Question: I am trying to make a fractal tree and Octave presents this graph:

However, I think my code does not have any mistakes.
'''
graphics_toolkit gnuplot_binary
function FractalTree()
totalIter=9;
angle=pi/6;
len1=3*1.2^tatalIter;
w=totalIter;
figure(1); clf
plot([0 0],[-len1,0],'LineWidth',w,'Color',[0 0 0]
hold on
drawBranches(pi/2,[0,0],totalIter-1, ...
angle,totalIter);
function drawBranches(initAngle,pt,Iter,...
angle, totalIter)
len=1.2^Iter;
x1=pt(1);
y1=pt(2);
ang1=initAngle+angle;
ang2=initAngle-angle;
x2=len*cos(ang1)+x1;
y2=len*sin(ang1)+y1;
x3=len*cos(ang2)+x1;
y3=len*sin(ang2)+y1;
w=Iter;
c2=[1-Iter/totalIter 0 1-Iter/totalIter];
p1=plot([x1,x2],[y1,y2],'LineWidth',w,'Color',c2);
p2=plot([x1,x3],[y1,y3],'LineWidth',w,'Color',c2);
pause(0.01)
if Iter-1>0
drawBranches(ang1,[x2,y2],Iter-1,angle,...
totalIter);
drawBranches(ang2,[x3,y3],Iter-1,angle,...
totalIter);
end
end
axis image
axis on
grid on
end
'''
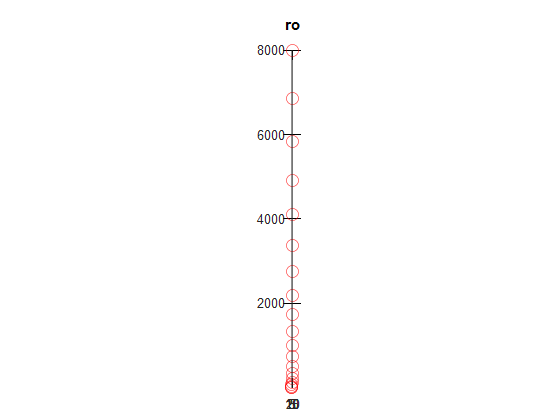
Answer: When I put your code into the MATLAB Online R2020a, it gives me error. I deleted the first line, changed typo on line 5 from 'len1=3*1.2^tatalIter;' to 'len1=3*1.2^totalIter;' and added missing bracket on line 8 from 'plot([0 0],[-len1,0],'LineWidth',w,'Color',[0 0 0]' to 'plot([0 0],[-len1,0],'LineWidth',w,'Color',[0 0 0])', so the code looks like this:
'''
function FractalTree()
totalIter=9;
angle=pi/6;
len1=3*1.2^totalIter;
w=totalIter;
figure(1); clf
plot([0 0],[-len1,0],'LineWidth',w,'Color',[0 0 0])
hold on
drawBranches(pi/2,[0,0],totalIter-1, ...
angle,totalIter);
function drawBranches(initAngle,pt,Iter,...
angle, totalIter)
len=1.2^Iter;
x1=pt(1);
y1=pt(2);
ang1=initAngle+angle;
ang2=initAngle-angle;
x2=len*cos(ang1)+x1;
y2=len*sin(ang1)+y1;
x3=len*cos(ang2)+x1;
y3=len*sin(ang2)+y1;
w=Iter;
c2=[1-Iter/totalIter 0 1-Iter/totalIter];
p1=plot([x1,x2],[y1,y2],'LineWidth',w,'Color',c2);
p2=plot([x1,x3],[y1,y3],'LineWidth',w,'Color',c2);
pause(0.01)
if Iter-1>0
drawBranches(ang1,[x2,y2],Iter-1,angle,...
totalIter);
drawBranches(ang2,[x3,y3],Iter-1,angle,...
totalIter);
end
end
axis image
axis on
grid on
end
'''
And it gives me the following image
<URL>